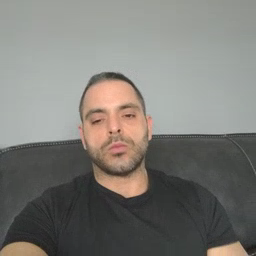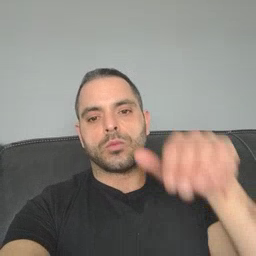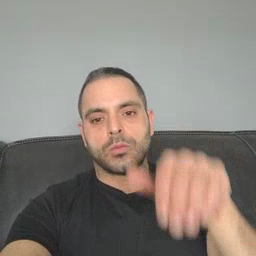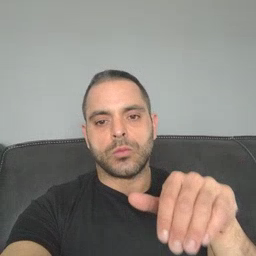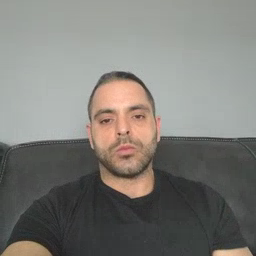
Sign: night